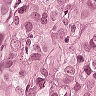
Metastatic tissue present: yes